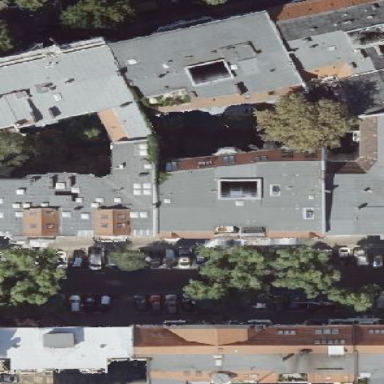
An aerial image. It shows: View of apartment building.